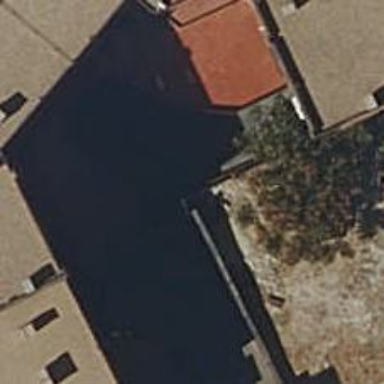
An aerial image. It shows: Wall is shown in the image.